Question: I am reading this: <URL>
and i've encountered some code that i can't understand:
'''
function Person(first_name, last_name) {
this.first_name = first_name
this.last_name = last_name
}
// Defines the 'name' getter/setter
Object.defineProperty(Person.prototype, 'name', { get: get_full_name
, set: set_full_name
, configurable: true
, enumerable: true })
'''
Why is he using 'Object.defineProperty' on 'Person.prototype' and not simply on 'Person'?
Why not simply include 'name' in the definition or make 'Person.name = bla...'?
(EDIT: SOLVED)
also, why am i seeing this endless loop of prototype reference??

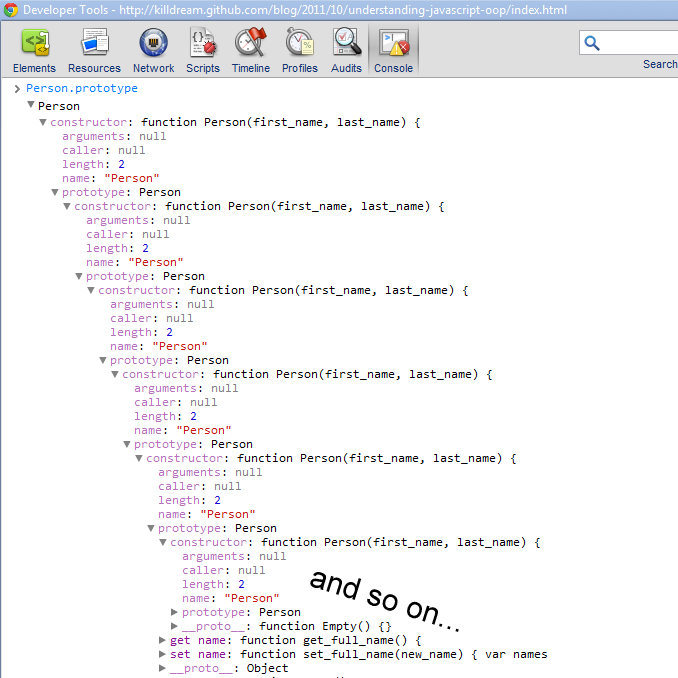
Answer: If he'd use 'Object.defineProperty' on 'Person' then you'd define a property on that function and on the instances you create with 'new Person'.
I.e. given 'Object.defineProperty(Person, ...)' you were able to do
'''
Person.name = 'foo';
'''
but that would not really help in this situation.
On the other hand, properties of the prototype are shared by all instances and therefore it makes sense to define this property on the prototype.
Here 'Person' is a which is supposed to be called with the 'new' keyword. It probably will help <URL>, in order to understand why 'Person.prototype' has to be extended.
The gist: When called with 'new', inside the function, 'this' will refer to an empty object inheriting from 'Person.prototype'.
Regarding the second part: Each function has a 'prototype' property, and each prototype has a 'constructor' property referring to its "parent" function. Thus you have a self referencing structure:
'''
Person.prototype.constructor === Person;
'''
What you showed is the prototype chain, which can be revealed by inspecting '__proto__'.
I could simulate the same with:
'''
var a = {};
a.b = {a: a};
'''
and I could access 'a.b.a.b.a.b.a.b.a.b.a' indefinitely.